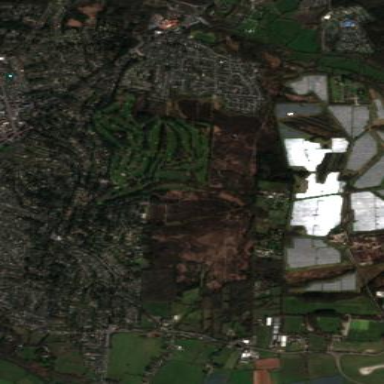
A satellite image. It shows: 27-hole golf course located on leisure land.